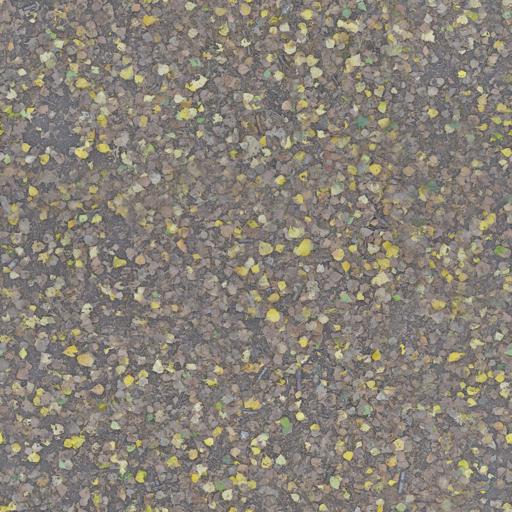
Tags: autumn dirt dirty forest ground leaf leaves mud